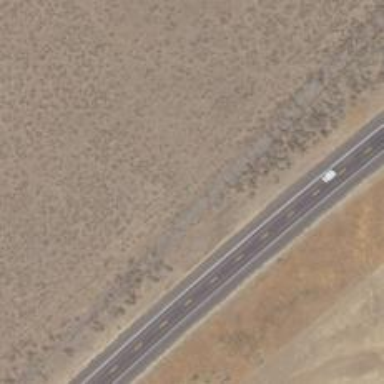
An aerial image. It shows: Abandoned road.